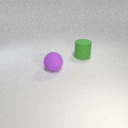
large purple rubber sphere to the left of large green rubber cylinder